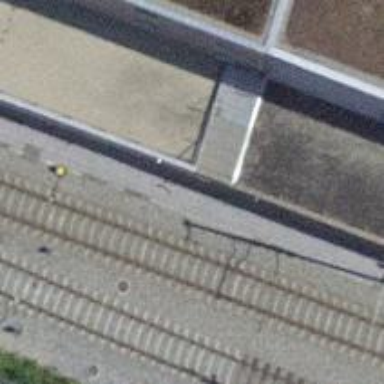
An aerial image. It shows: Single-track spur railway line.